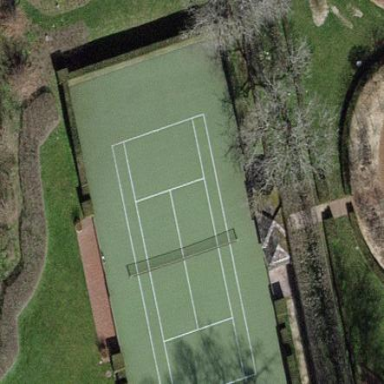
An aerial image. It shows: Tennis court on pitch.